Question: I have to run the sc.exe for nginx.exe but its failing to compile if i have it as following. Can anyone tell me what am i doing wrong please?

'''
[Run]
Filename: {sys}\sc.exe; Parameters: "create nginx start=auto binPath={app
ginx.exe} " ; Flags: runhidden
'''
or
'''
[Run]
Filename: {sys}\sc.exe; Parameters: "create nginx start=auto binPath=""{app
ginx.exe}"" " ; Flags: runhidden
'''
or
'''
[Run]
Filename: {sys}\sc.exe; Parameters: "create nginx start=auto binPath="{app
ginx.exe}" " ; Flags: runhidden
'''
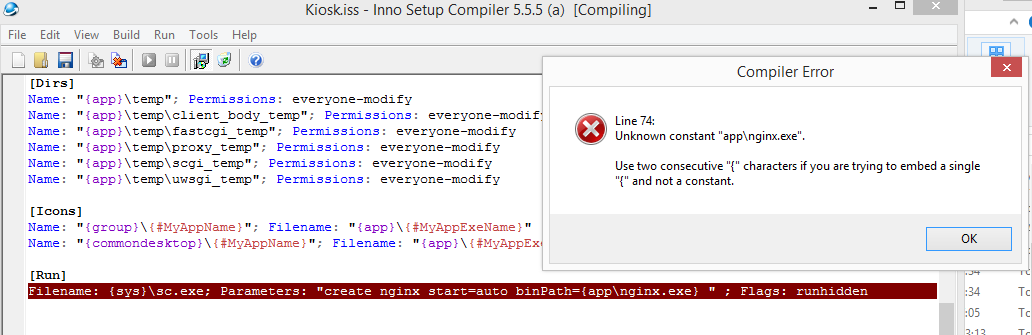
Answer: Compiler tells you what to do. Use two consecutive '{' chars:
'''
Filename: {sys}\sc.exe; Parameters: "create nginx start=auto binPath={{app
ginx.exe}"; Flags: runhidden
'''
The problem is that compiler treats everything enclosed by '{}' chars as constants in scripting sections. So when you wrote:
'''
Parameters: "create nginx start=auto binPath={app
ginx.exe}"
'''
the compiler took that '{app
ginx.exe}' as a constant (just like e.g. '{app}' is). And since there is no such constant, you got this error.